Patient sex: M
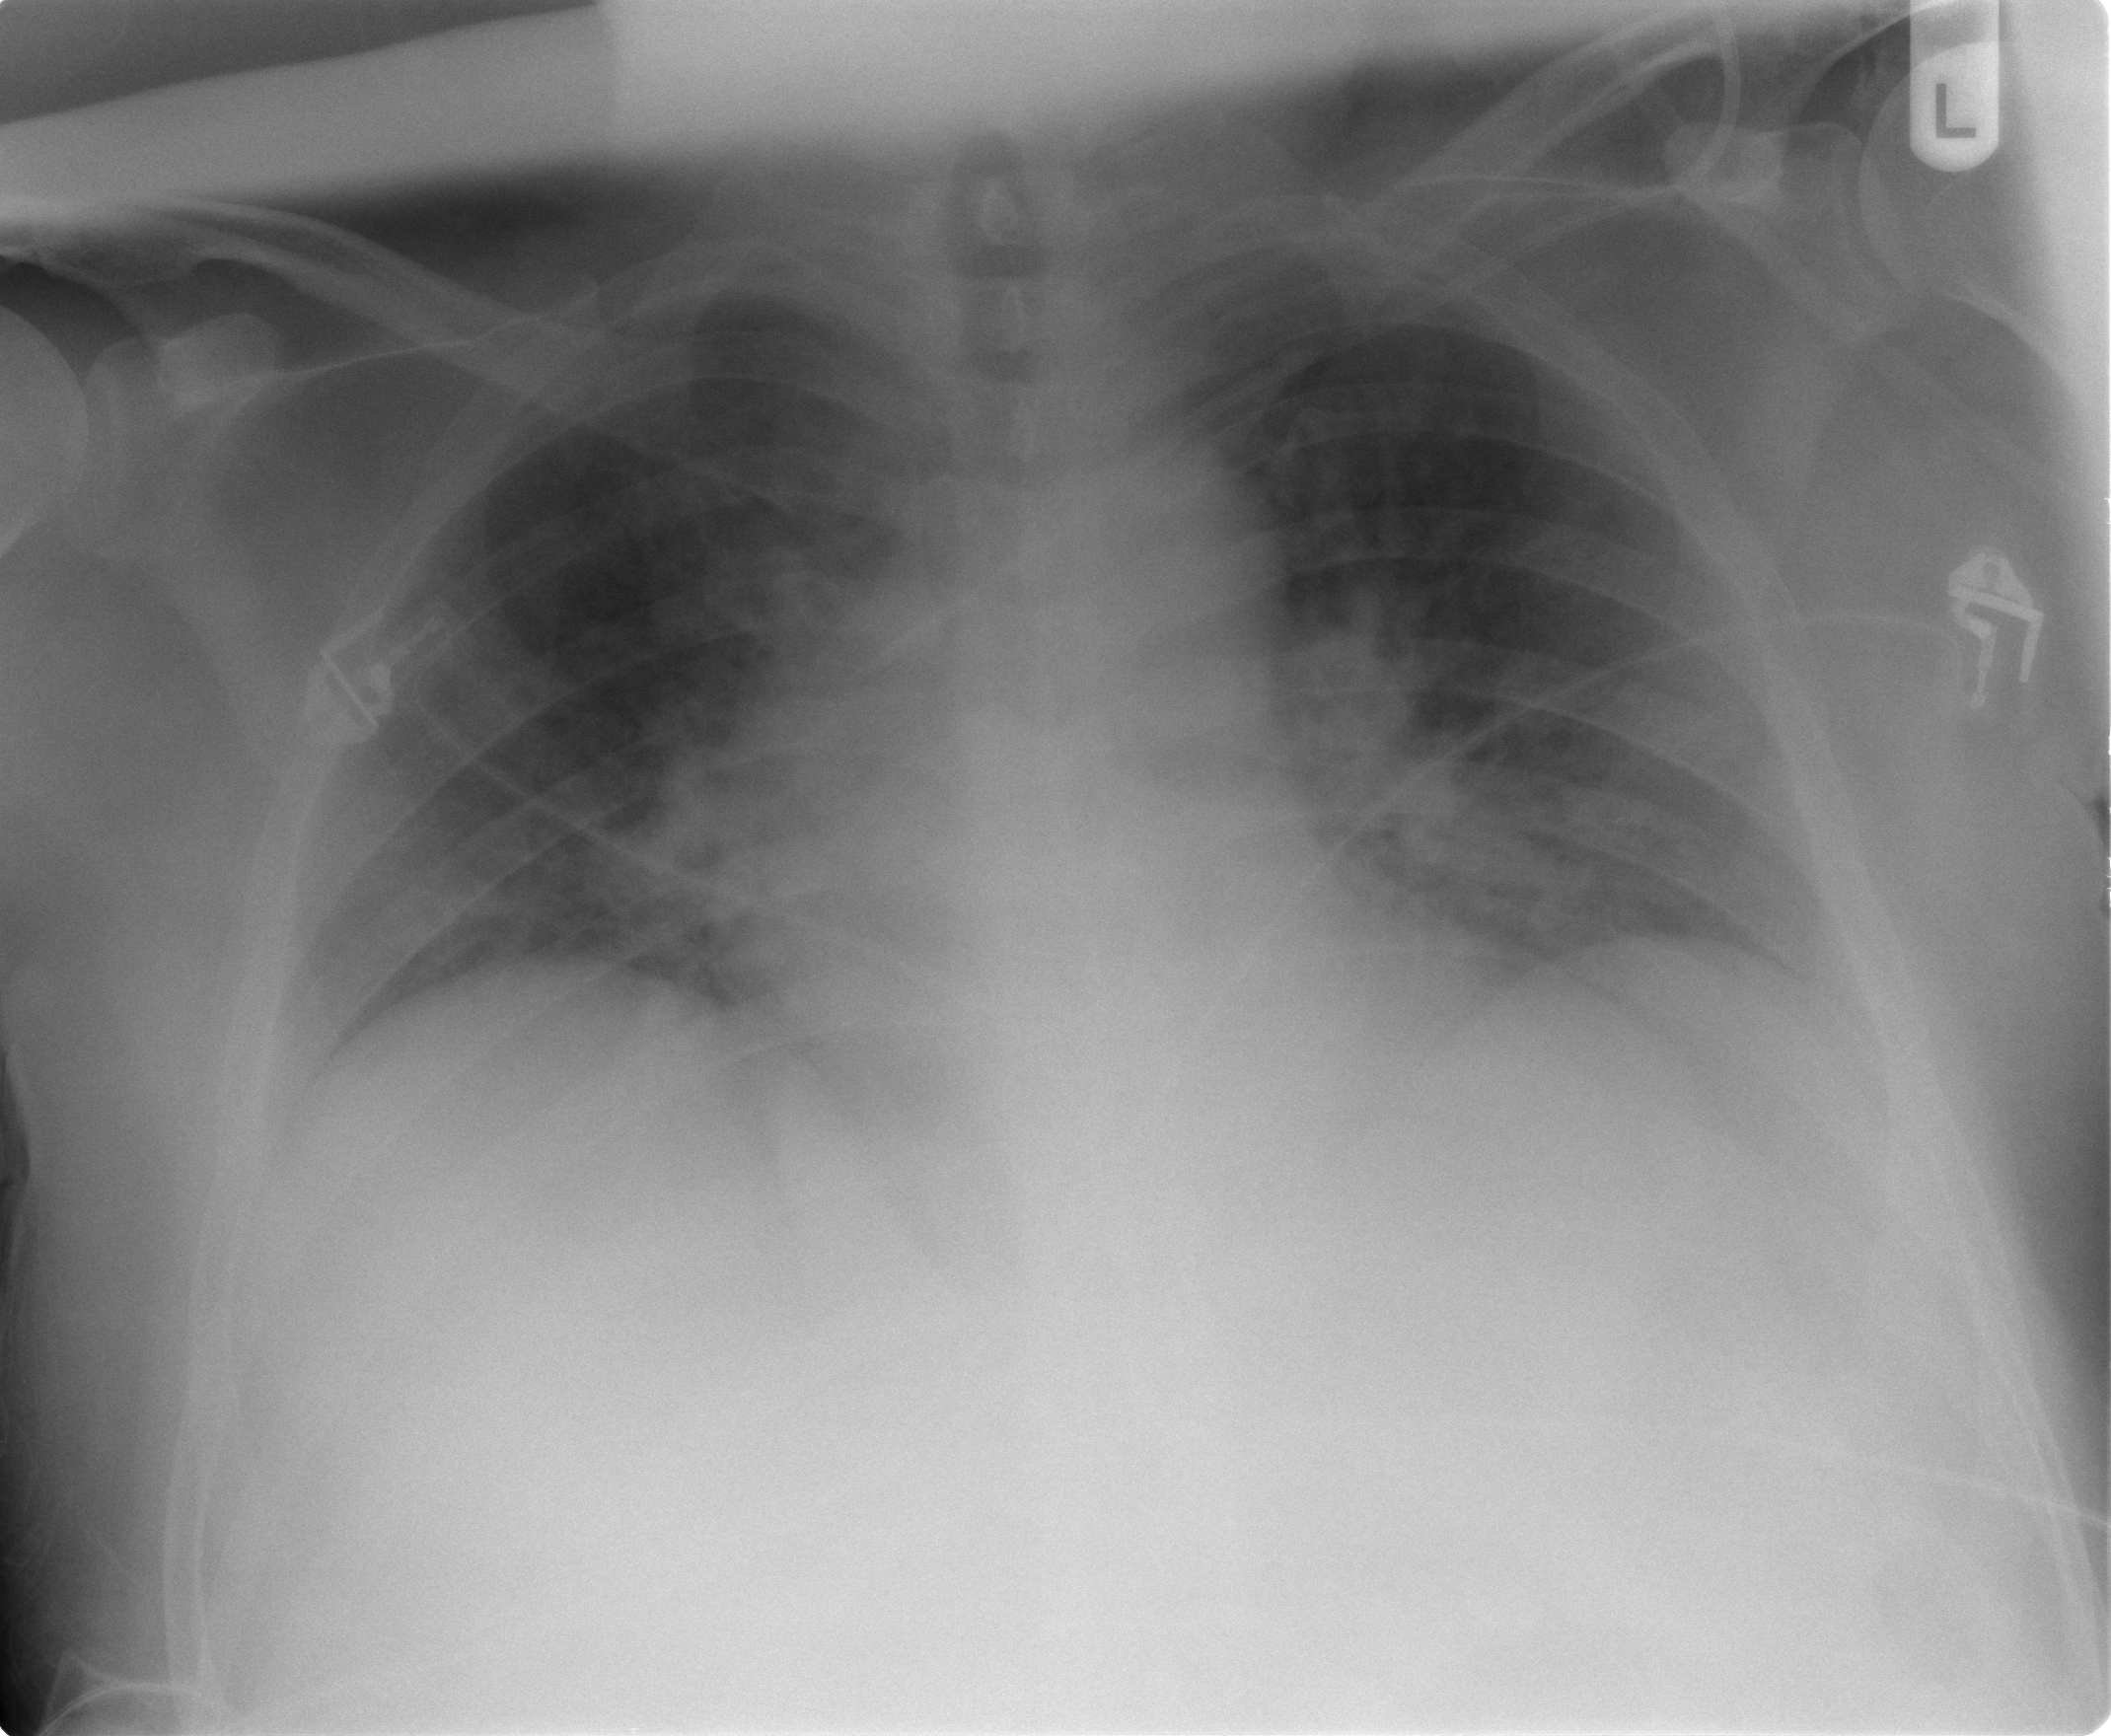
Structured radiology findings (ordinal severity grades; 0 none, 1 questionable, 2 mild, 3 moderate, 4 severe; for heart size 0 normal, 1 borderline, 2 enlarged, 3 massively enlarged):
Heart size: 2
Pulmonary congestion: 3
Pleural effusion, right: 1
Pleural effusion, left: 1
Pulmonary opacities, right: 0
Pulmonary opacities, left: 0
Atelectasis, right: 0
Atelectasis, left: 0